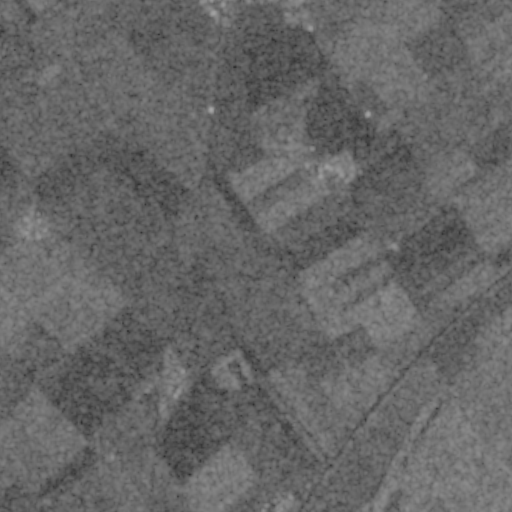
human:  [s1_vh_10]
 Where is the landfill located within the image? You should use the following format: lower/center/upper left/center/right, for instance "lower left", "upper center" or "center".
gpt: The landfill is located in the upper left of the image.
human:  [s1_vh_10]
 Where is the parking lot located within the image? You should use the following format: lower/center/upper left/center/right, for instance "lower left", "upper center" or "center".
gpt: The parking lot is located in the lower center of the image.
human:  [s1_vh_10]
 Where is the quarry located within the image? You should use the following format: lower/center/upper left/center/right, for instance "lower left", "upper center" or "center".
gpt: The quarry is located in the upper left of the image.
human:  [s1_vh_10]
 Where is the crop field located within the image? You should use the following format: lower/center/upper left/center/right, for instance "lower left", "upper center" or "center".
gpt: There is no crop field in the image.

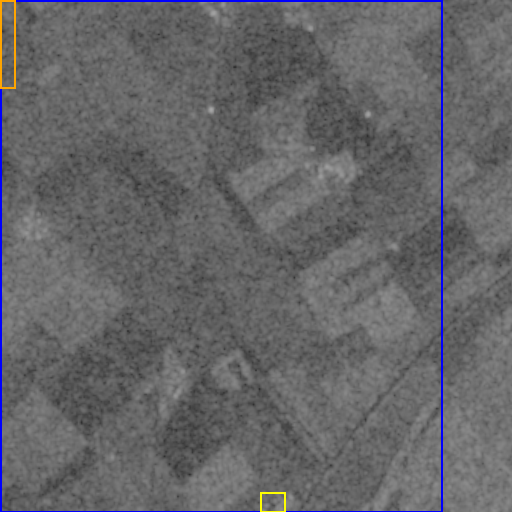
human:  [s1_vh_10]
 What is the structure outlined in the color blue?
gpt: The structure outlined in blue is a crop field.
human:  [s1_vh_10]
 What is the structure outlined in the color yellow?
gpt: The structure outlined in yellow is a parking lot.
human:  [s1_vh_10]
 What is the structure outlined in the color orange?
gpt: The structure outlined in orange is a quarry.
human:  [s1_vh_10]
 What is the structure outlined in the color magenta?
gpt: There is no magenta outline.